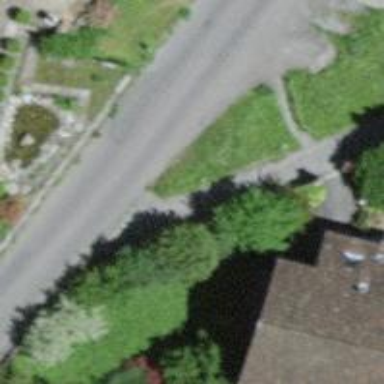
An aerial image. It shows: Alley classified as service road.